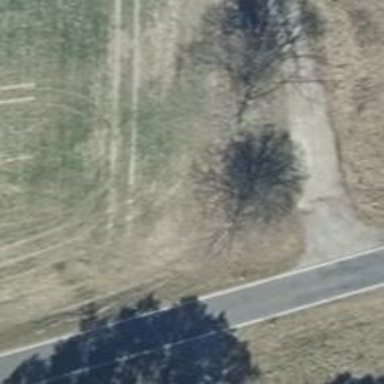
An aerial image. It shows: Row of deciduous broadleaved trees.